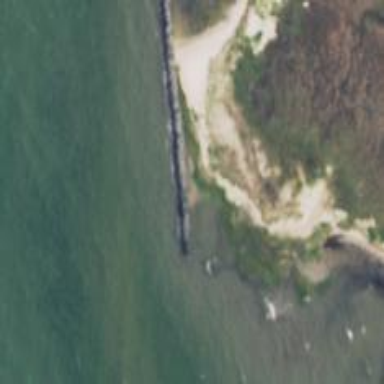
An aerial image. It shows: Breakwater structure.